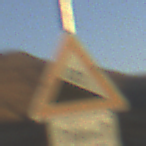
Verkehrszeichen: Gefaelle10
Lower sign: LaengeEinerStrecke1
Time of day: SunriseSunset
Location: Outdoor (Nature)
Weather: Clear
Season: NotSpecified
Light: Natural